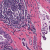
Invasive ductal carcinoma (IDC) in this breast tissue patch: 0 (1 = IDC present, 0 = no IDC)